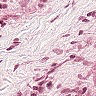
Metastatic tissue present: no